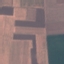
Land use / land cover: AnnualCrop